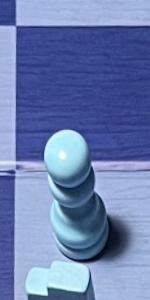
Label: Pawn_White